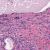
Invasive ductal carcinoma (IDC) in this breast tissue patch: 0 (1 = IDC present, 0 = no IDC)